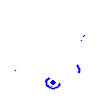
Particle: electron